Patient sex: M
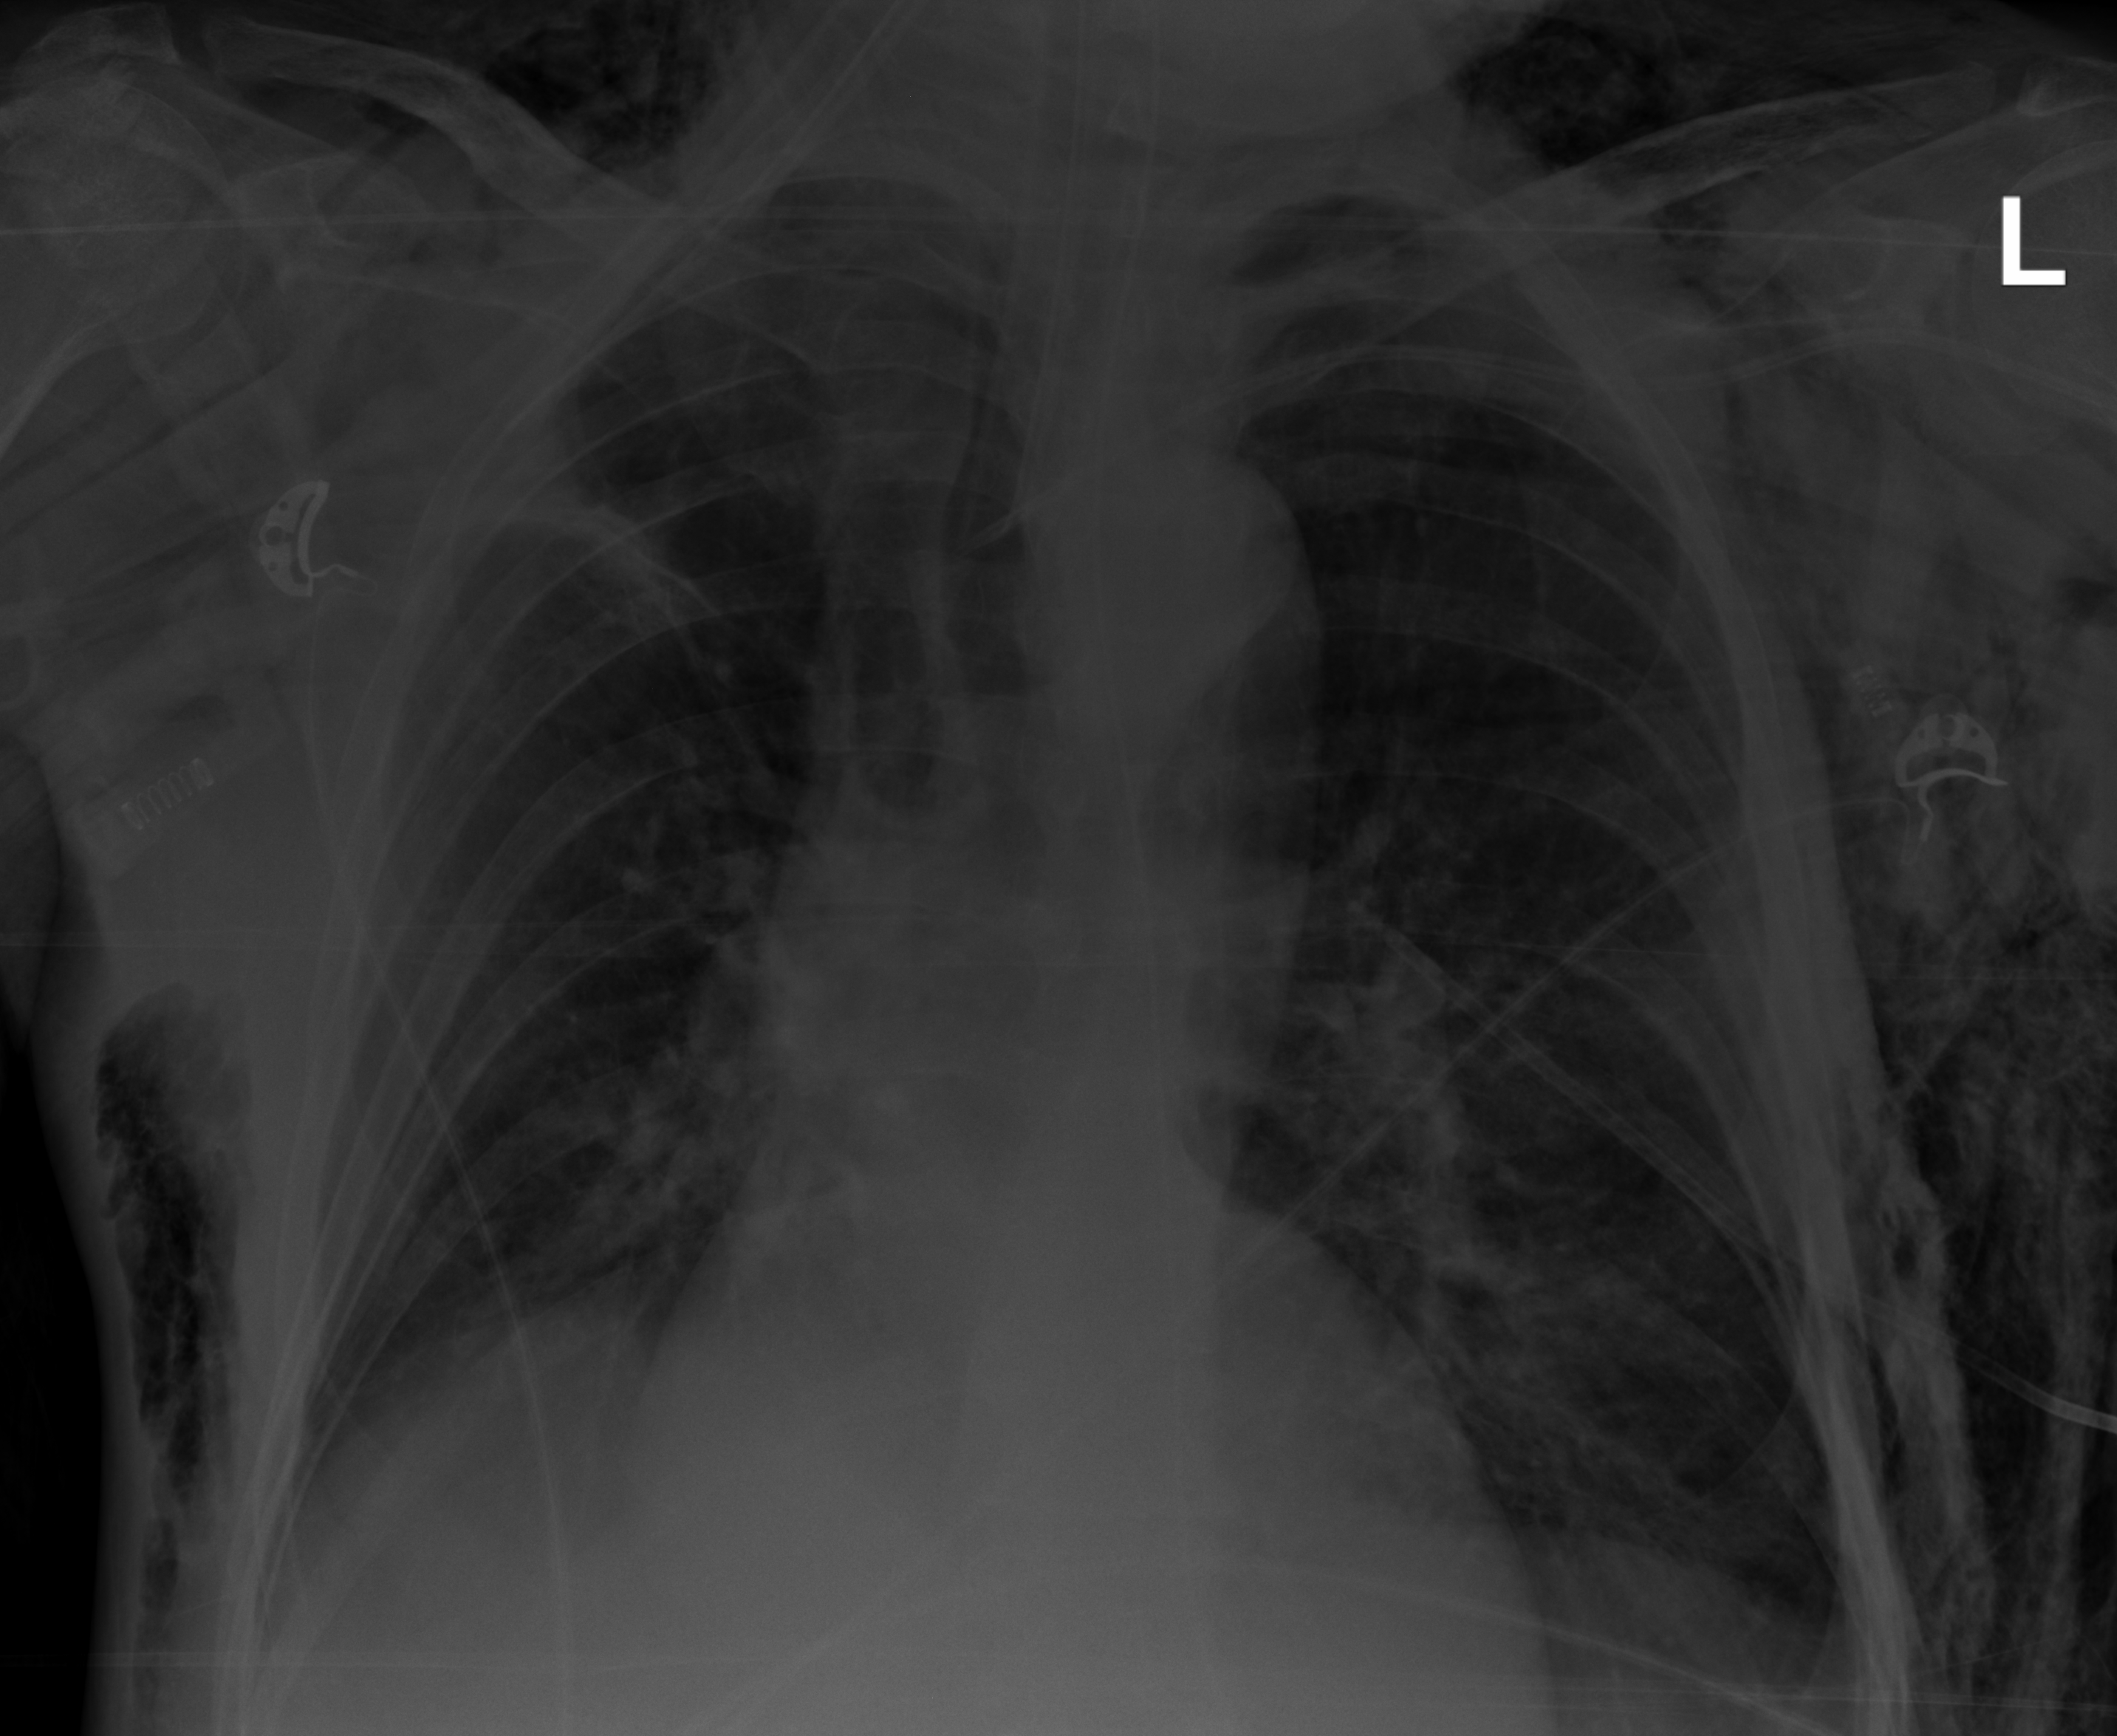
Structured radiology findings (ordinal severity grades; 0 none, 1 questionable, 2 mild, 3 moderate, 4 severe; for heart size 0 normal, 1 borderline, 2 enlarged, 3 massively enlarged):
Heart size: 2
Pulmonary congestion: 0
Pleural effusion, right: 0
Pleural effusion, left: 0
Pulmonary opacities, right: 1
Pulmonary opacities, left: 1
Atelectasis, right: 2
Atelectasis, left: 2